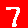
Digit: 7